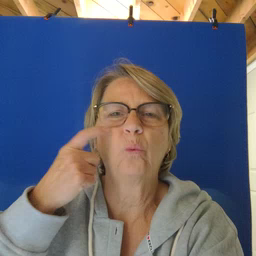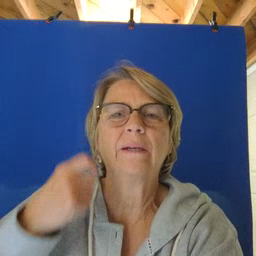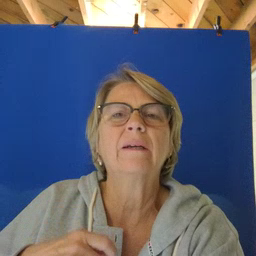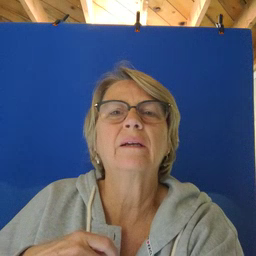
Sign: owie